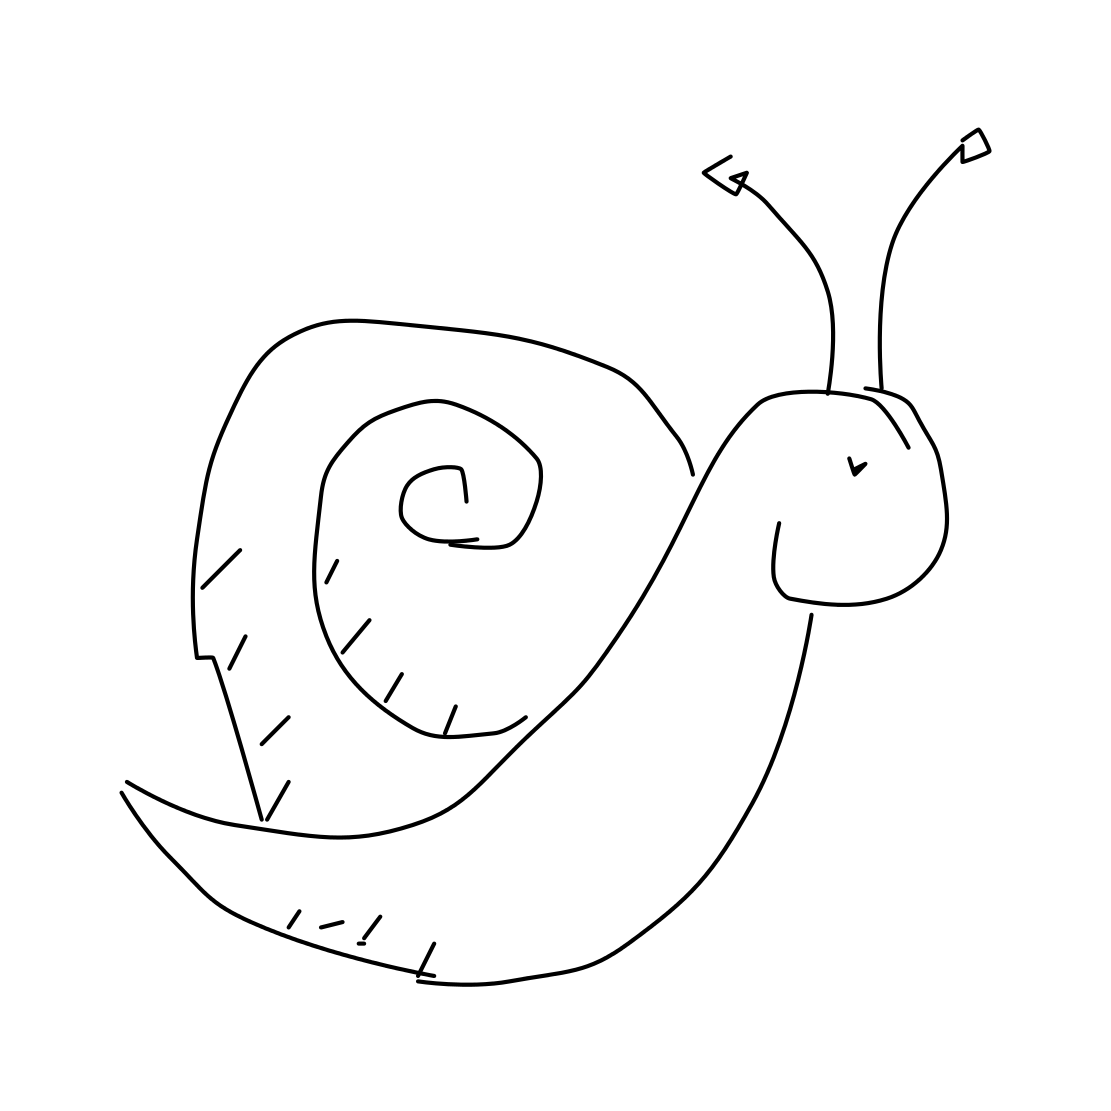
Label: snail